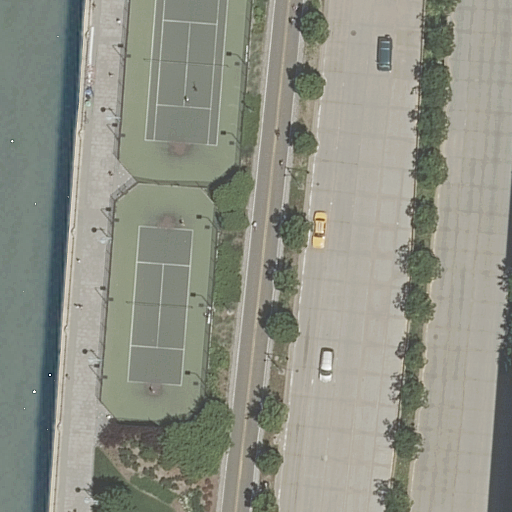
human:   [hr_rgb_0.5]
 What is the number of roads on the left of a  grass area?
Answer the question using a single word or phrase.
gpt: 3

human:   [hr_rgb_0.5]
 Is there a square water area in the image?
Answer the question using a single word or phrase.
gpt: no

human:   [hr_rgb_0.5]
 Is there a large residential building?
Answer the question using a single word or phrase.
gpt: no

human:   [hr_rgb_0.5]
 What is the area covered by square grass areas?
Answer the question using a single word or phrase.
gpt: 0m2

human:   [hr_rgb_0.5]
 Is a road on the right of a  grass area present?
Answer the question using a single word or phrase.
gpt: yes

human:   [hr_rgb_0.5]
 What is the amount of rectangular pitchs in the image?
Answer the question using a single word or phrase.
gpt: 0

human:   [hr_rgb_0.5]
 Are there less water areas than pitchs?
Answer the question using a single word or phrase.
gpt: yes

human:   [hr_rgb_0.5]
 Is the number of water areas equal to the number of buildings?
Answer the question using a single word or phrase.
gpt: no

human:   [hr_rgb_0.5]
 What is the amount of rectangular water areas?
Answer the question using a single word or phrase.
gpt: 1

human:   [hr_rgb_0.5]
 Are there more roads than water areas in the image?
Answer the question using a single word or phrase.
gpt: yes

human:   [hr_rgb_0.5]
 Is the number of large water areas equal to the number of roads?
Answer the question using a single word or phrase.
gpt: no

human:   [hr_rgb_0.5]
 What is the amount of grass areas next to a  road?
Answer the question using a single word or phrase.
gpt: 3

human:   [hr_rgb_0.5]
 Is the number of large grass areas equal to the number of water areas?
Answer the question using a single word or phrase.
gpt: no

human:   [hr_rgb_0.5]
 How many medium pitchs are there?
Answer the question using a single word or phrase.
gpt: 0

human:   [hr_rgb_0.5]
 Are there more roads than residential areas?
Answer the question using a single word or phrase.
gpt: yes

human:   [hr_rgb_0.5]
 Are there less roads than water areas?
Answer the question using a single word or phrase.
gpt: no

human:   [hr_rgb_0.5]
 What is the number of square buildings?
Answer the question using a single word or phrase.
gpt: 0

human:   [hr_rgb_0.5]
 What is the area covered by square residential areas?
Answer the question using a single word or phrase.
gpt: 0m2

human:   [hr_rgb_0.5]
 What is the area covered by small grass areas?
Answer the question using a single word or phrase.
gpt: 0m2

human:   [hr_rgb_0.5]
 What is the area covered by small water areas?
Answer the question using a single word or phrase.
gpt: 0m2

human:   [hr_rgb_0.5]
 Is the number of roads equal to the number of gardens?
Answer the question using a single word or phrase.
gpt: no

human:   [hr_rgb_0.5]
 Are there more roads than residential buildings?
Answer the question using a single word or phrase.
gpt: yes

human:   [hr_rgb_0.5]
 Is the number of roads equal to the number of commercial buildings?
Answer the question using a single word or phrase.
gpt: no

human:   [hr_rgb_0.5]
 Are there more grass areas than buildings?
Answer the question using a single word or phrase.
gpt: yes

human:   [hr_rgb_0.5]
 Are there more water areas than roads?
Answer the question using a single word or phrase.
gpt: no

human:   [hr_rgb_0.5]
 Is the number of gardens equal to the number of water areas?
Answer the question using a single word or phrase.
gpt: yes

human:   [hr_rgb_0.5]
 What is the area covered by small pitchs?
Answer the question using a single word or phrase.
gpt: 0m2

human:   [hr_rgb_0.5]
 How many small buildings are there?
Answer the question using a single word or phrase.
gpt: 0

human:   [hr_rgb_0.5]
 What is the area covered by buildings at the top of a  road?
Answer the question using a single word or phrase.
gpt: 0m2

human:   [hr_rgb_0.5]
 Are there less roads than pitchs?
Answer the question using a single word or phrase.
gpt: no

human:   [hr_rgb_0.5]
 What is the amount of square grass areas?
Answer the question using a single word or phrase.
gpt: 0

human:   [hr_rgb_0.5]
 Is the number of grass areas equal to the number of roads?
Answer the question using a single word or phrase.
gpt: no

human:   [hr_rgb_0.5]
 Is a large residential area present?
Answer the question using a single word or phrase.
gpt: yes

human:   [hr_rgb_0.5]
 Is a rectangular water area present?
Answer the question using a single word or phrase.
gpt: yes

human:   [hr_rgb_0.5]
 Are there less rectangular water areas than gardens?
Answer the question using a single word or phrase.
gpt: no

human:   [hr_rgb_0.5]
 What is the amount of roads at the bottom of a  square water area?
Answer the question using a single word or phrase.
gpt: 0